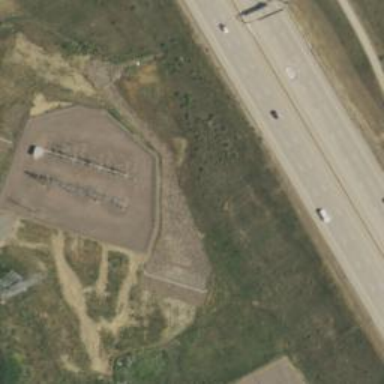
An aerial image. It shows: Power substation.